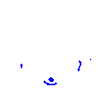
Particle: electron